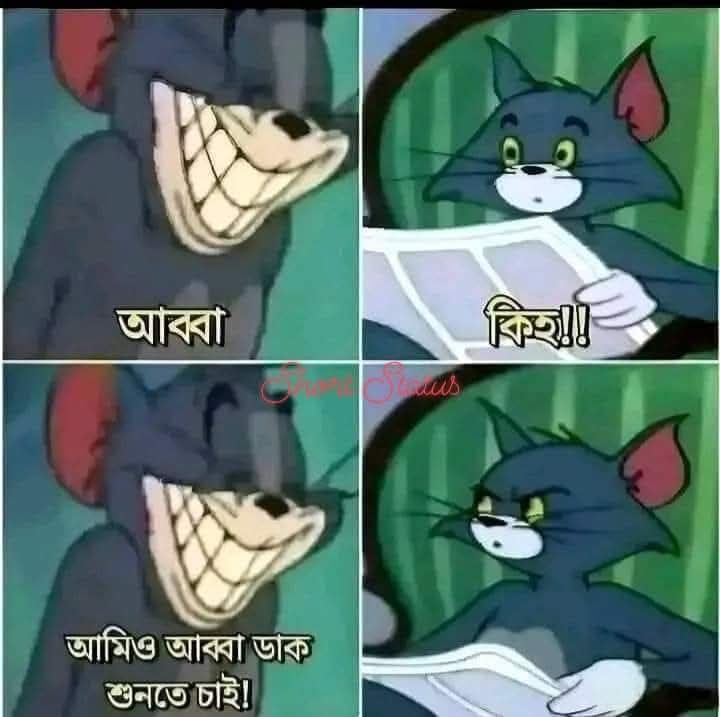
Text: আব্বা
কিহ!!
আমিও আব্বা ডাক শুনতে চাই!
Label: Non Hate